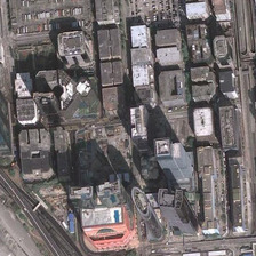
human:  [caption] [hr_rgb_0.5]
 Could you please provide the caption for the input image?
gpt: The buildings here are full of dense distribution and convenient streets.

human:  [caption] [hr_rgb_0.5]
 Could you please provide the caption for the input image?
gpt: The buildings here are densely distributed and the roads are convenient.

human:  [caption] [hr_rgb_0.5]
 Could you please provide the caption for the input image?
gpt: There are many buildings, dense distribution and convenient roads here.

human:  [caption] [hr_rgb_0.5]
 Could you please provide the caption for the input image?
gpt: There are many buildings here, which are densely distributed and have convenient roads.

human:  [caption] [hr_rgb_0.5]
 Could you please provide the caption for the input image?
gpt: There are many buildings, dense distribution and convenient roads here.